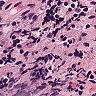
Metastatic tissue present: no